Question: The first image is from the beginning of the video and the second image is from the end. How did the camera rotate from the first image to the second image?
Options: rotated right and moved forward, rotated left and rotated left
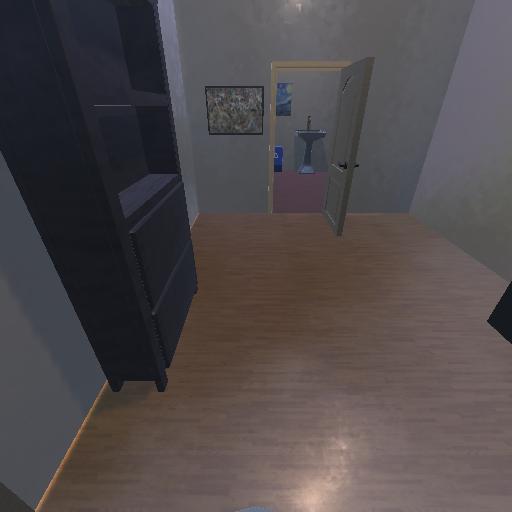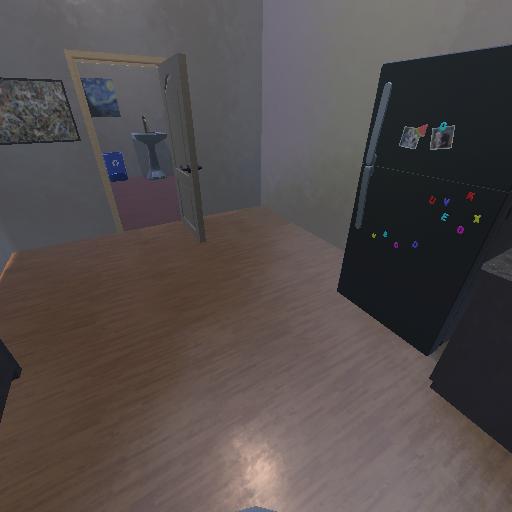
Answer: rotated right and moved forward